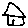
Label: house